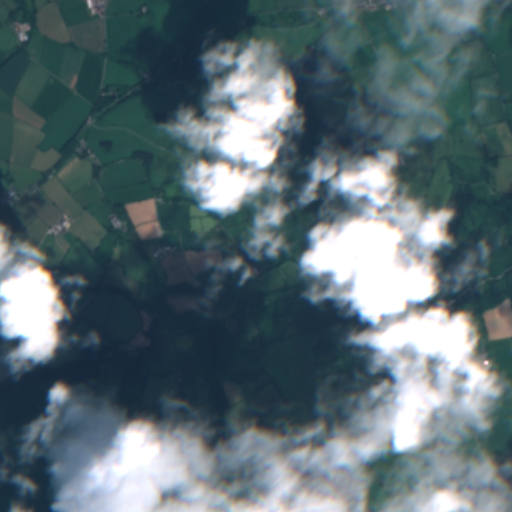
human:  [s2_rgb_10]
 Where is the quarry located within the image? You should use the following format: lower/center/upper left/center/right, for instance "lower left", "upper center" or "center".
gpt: The quarry is located in the center right of the image.
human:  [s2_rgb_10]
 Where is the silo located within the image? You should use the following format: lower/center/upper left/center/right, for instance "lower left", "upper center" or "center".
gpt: The silo is located in the lower right of the image.
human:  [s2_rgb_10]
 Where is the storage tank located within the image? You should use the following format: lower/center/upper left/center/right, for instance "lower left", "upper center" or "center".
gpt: The storage tank is located in the upper left of the image.
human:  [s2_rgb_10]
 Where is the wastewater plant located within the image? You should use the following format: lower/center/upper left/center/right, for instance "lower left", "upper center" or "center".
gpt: The wastewater plant is located in the upper center of the image.
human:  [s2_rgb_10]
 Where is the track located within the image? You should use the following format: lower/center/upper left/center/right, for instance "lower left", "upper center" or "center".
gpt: There is no track in the image.